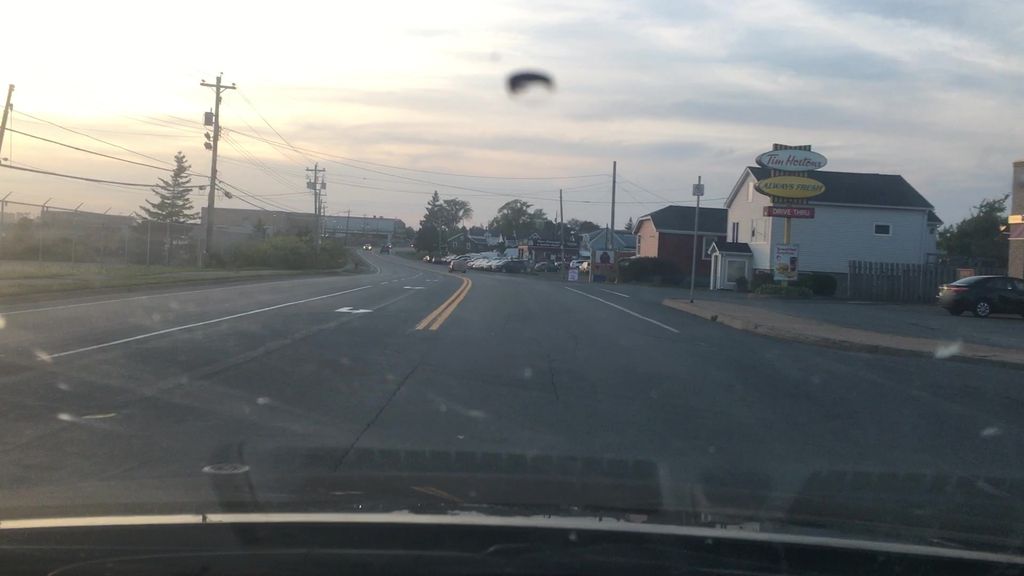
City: halifax